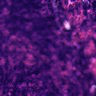
Metastatic tissue present: no